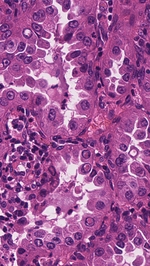
Tumor epithelial tissue: yes
Tumor-associated stroma tissue: yes
Normal tissue: no